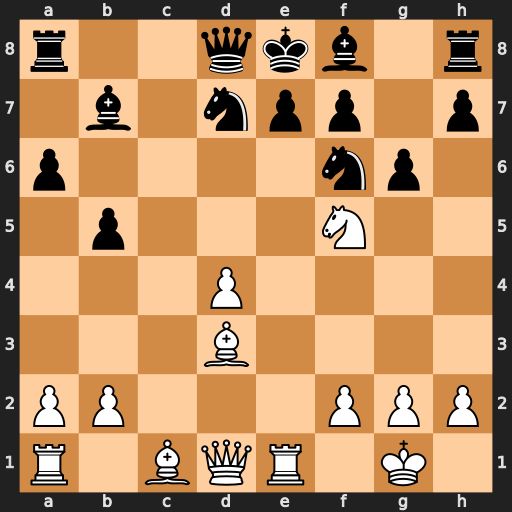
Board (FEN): r2qkb1r/1b1npp1p/p4np1/1p3N2/3P4/3B4/PP3PPP/R1BQR1K1
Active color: w
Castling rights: kq
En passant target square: -
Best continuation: Nd6#